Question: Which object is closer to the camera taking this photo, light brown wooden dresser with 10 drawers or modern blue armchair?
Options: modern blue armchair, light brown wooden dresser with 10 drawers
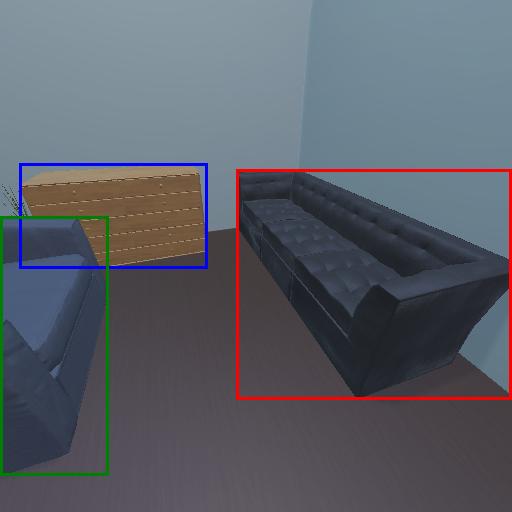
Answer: modern blue armchair